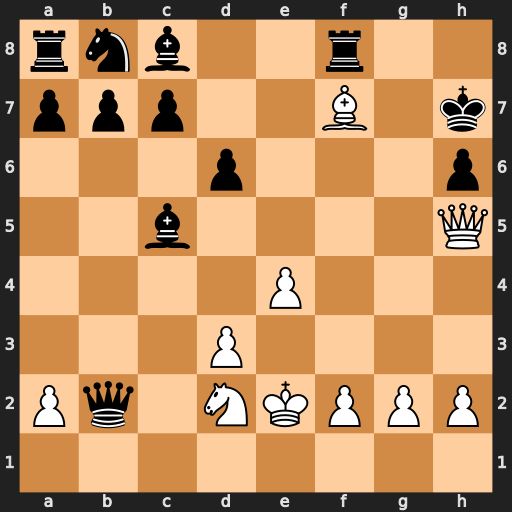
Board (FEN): rnb2r2/ppp2B1k/3p3p/2b4Q/4P3/3P4/Pq1NKPPP/8
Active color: w
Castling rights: -
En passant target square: -
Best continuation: Qg6+ Kh8 Qxh6#